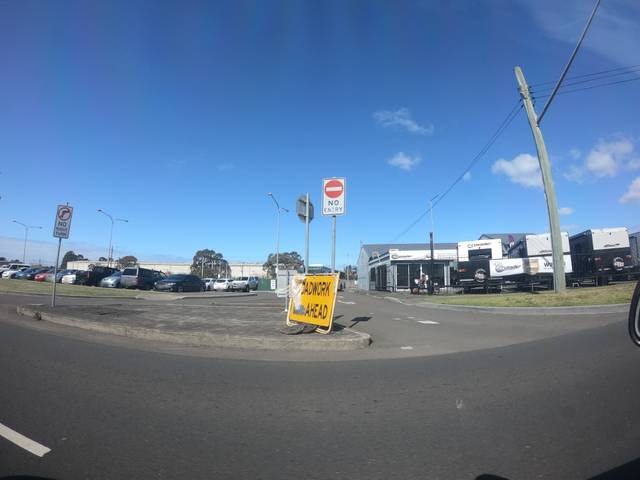
Region: Australia
Coordinates: -34.454, 150.846